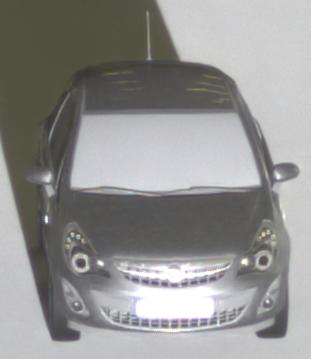
Make: Opel
Model: Corsa 1.2
Detailed model: Corsa (D)
Model produced from: 2011/01
Model produced until: 2014/08
Doors: 3
Color: gray
Road condition: dry road
Daytime: night
Contrast: high contrast